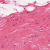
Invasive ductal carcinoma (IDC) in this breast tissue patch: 0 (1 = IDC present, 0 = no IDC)